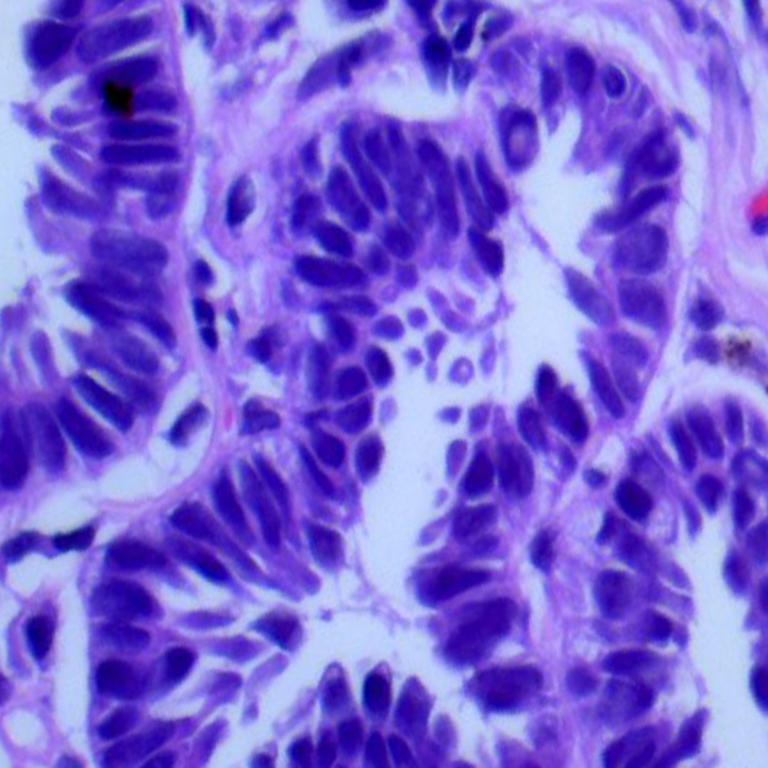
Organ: lung
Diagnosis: adenocarcinomas